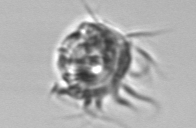
Label: Leegaardiella_ovalis